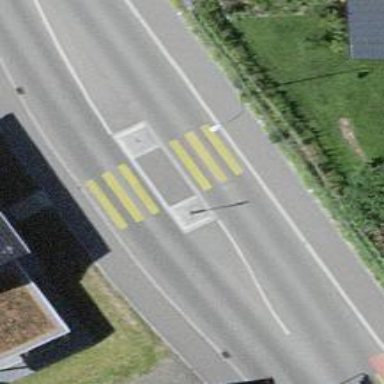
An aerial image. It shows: Uncontrolled zebra crossing with pedestrian island.